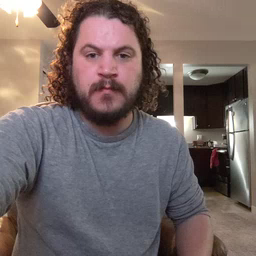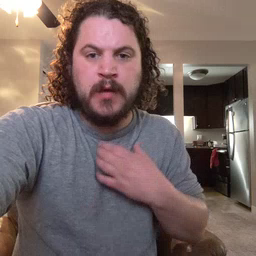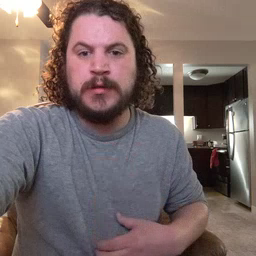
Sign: hungry